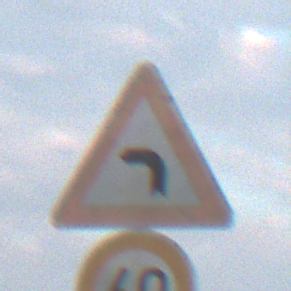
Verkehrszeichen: KurveLinks
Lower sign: Geschwindigkeit60
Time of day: SunriseSunset
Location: Outdoor (Nature)
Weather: PartlyCloudy
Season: NotSpecified
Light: Natural